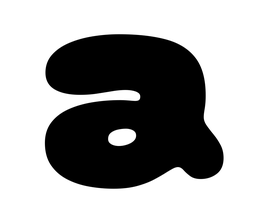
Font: Gluten_Black